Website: crate-barrel
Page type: receipt
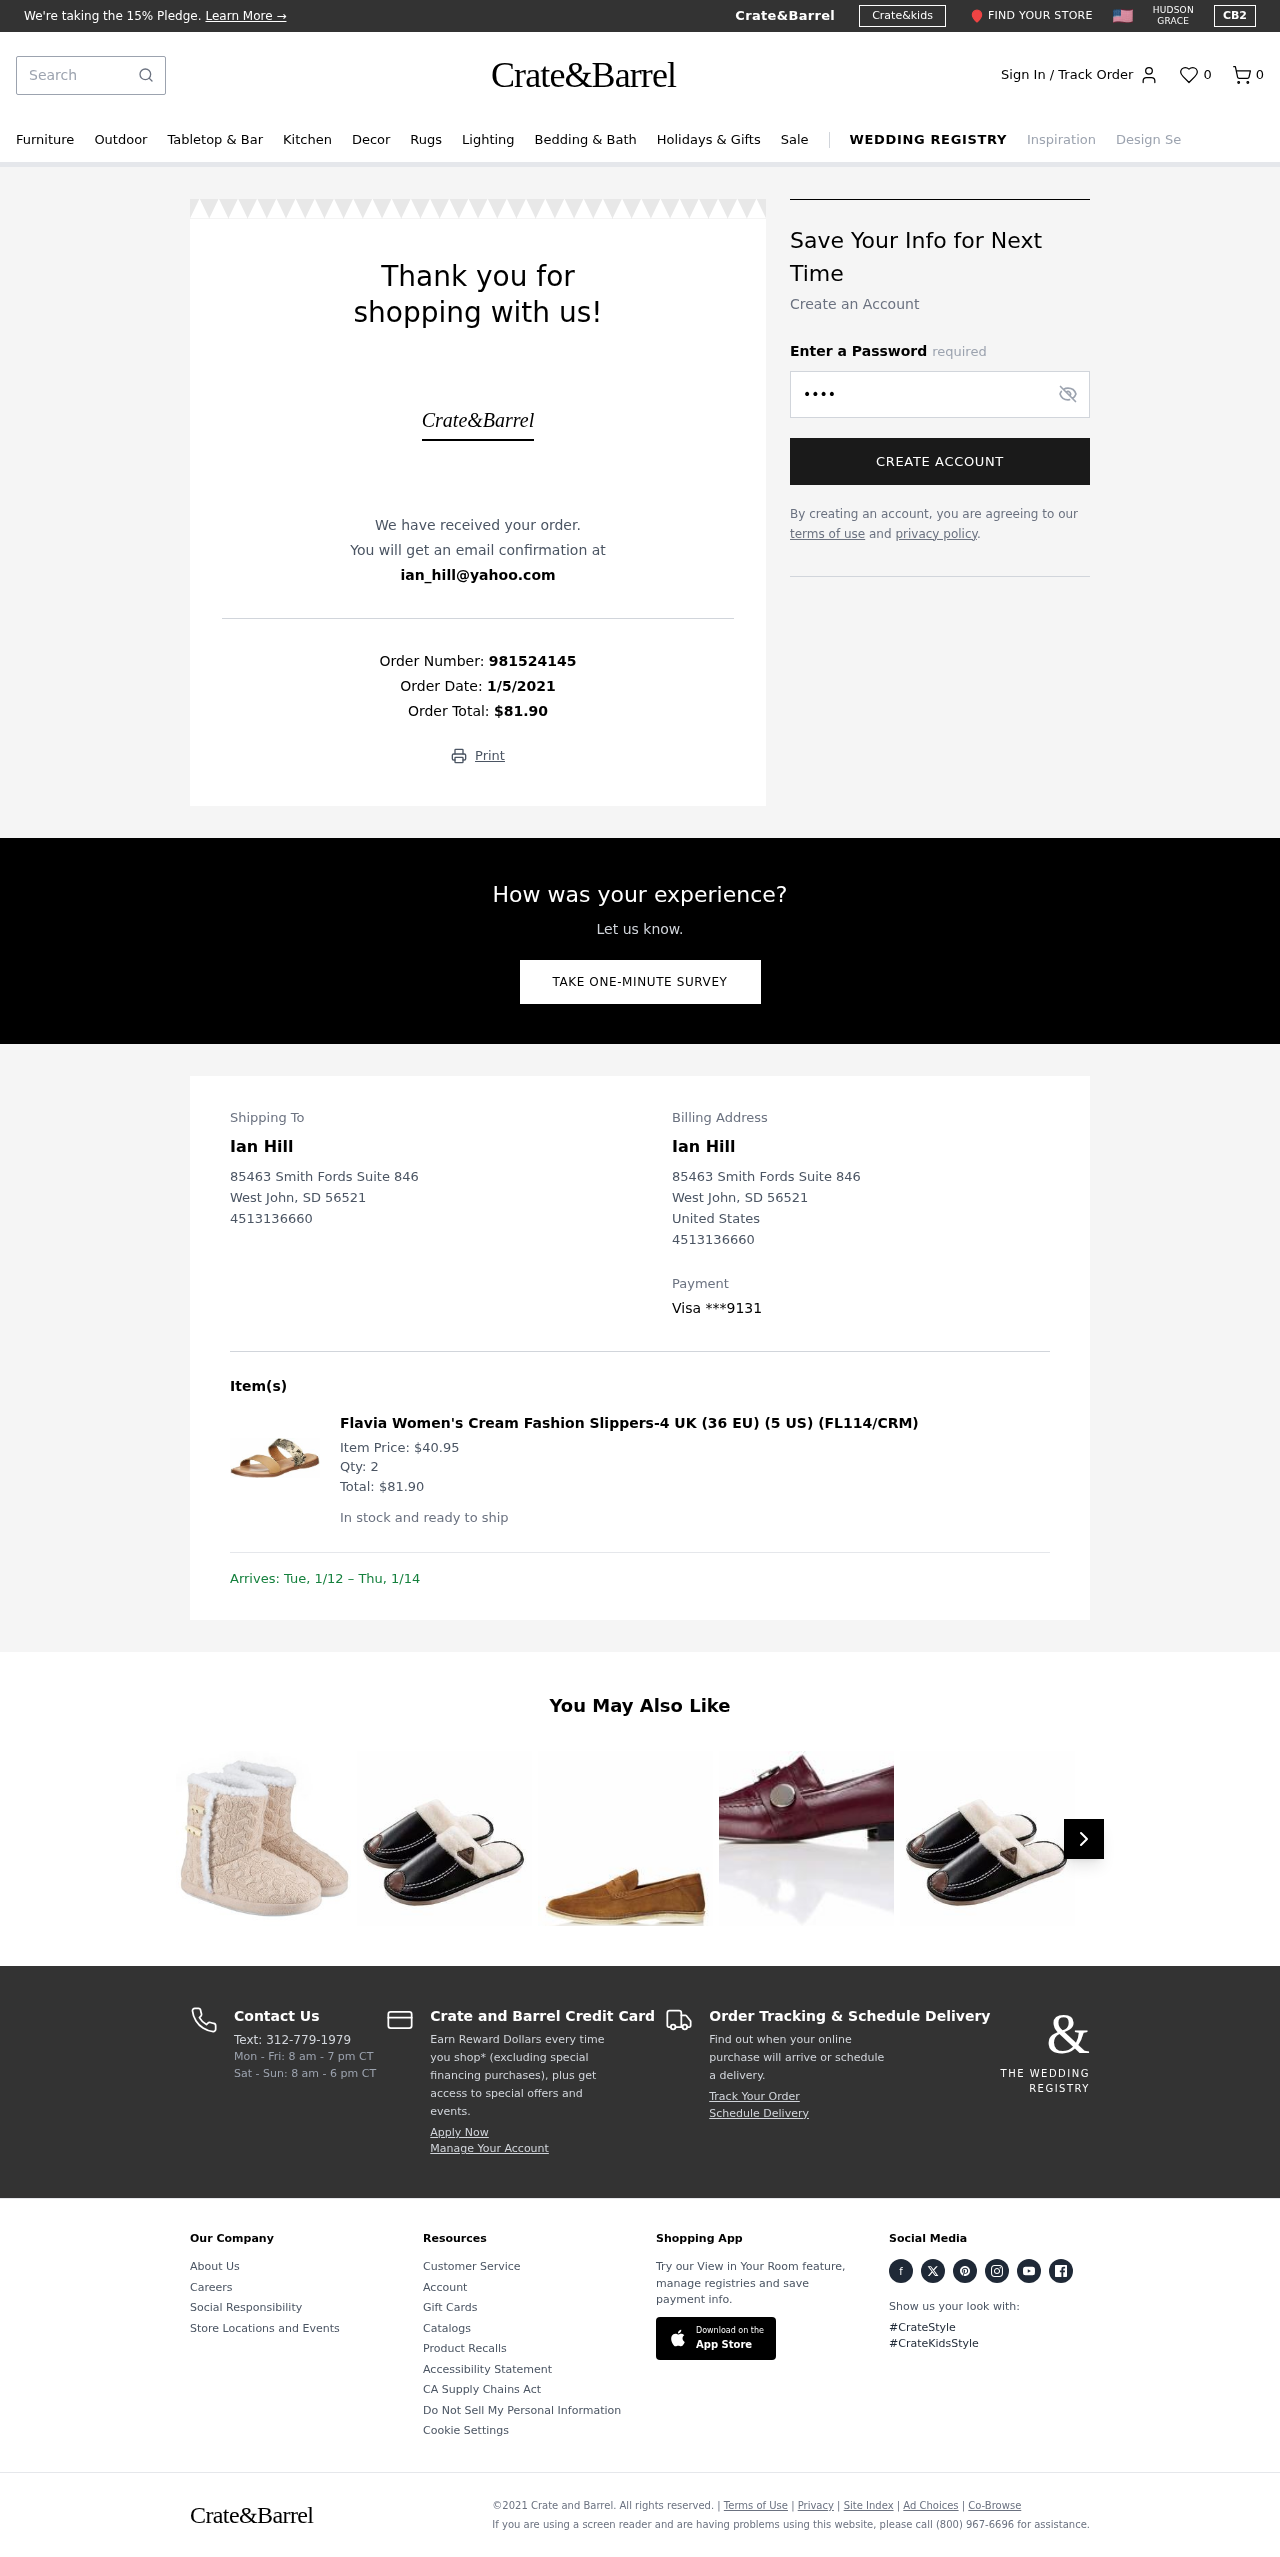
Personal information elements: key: PII_CARD_LAST4
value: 9131
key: PII_CARD_TYPE
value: Visa
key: PII_CITY
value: West John
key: PII_COUNTRY
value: United States
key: PII_EMAIL
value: ian_hill@yahoo.com
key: PII_FULLNAME
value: Ian Hill
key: PII_PHONE
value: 4513136660
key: PII_POSTCODE
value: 56521
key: PII_STATE_ABBR
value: SD
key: PII_STREET
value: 85463 Smith Fords Suite 846
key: PII_FULLNAME2
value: Ian Hill
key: PII_STREET2
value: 85463 Smith Fords Suite 846
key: PII_CITY2
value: West John
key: PII_STATE_ABBR2
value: SD
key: PII_POSTCODE2
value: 56521
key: PII_PHONE2
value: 4513136660
Product elements: key: PRODUCT1_NAME
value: Flavia Women's Cream Fashion Slippers-4 UK (36 EU) (5 US) (FL114/CRM)
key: PRODUCT1_PRICE
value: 40.95
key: PRODUCT1_QUANTITY
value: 2
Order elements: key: ORDER_NUM_ITEMS
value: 0
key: ORDER_ID
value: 981524145
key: ORDER_DATE
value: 1/5/2021
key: ORDER_TOTAL
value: $81.90
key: ORDER_ITEM_TOTAL
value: $81.90
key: ORDER_DELIVERY_DATE
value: Tue, 1/12 – Thu, 1/14
Search elements: key: HEADER_SEARCH
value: Search
Other elements: key: FAVORITES_COUNT
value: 0